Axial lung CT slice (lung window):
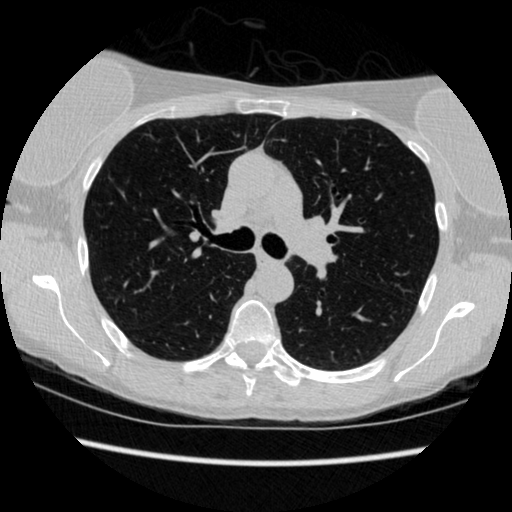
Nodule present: no